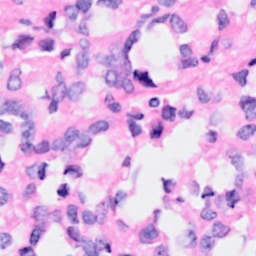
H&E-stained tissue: Breast